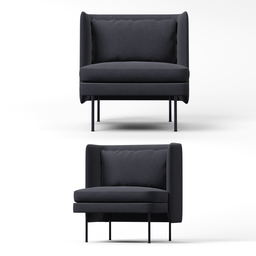
Label: furniture